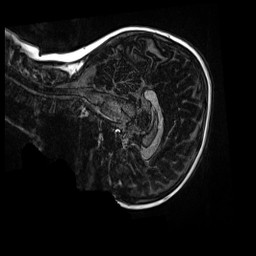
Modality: MP2RAGE
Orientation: sagittal
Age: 9
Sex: female
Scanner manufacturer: siemens
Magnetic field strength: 3 T
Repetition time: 4 s
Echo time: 0.00303 s